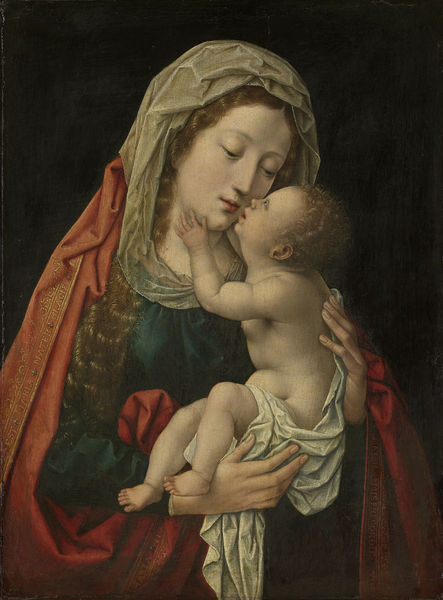
Titel: Maria met kind
Künstler: Bernard van Orley
Standort: Amsterdam
Institution: Rijksmuseum
Schlagwörter: gemälde, hand, grün, frau, geste, kleid, rot, schleier, blond, arm, gesicht, halten, hände, kind, mutter, locken, liebe, baby, weib, kopftuch, jesus, maria, madonna, säugling, erlöser, mama, gelockt